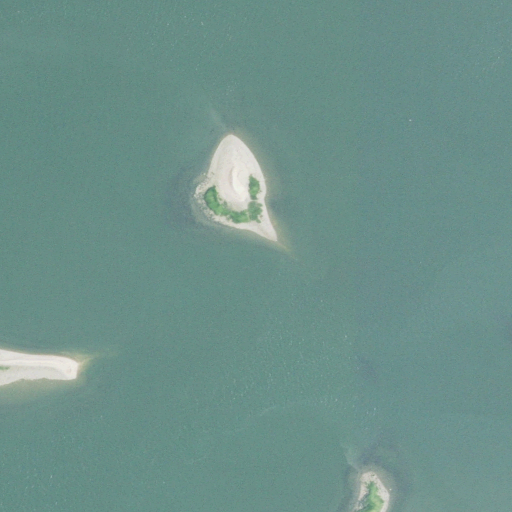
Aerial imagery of island in Connecticut named Tree Hammock containing only open water